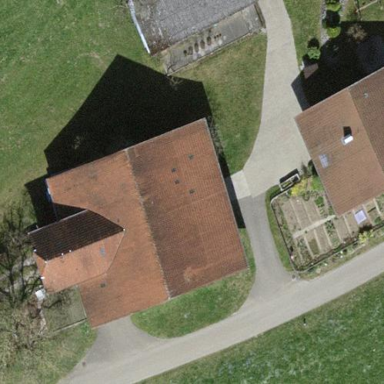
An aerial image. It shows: Farmyard area.